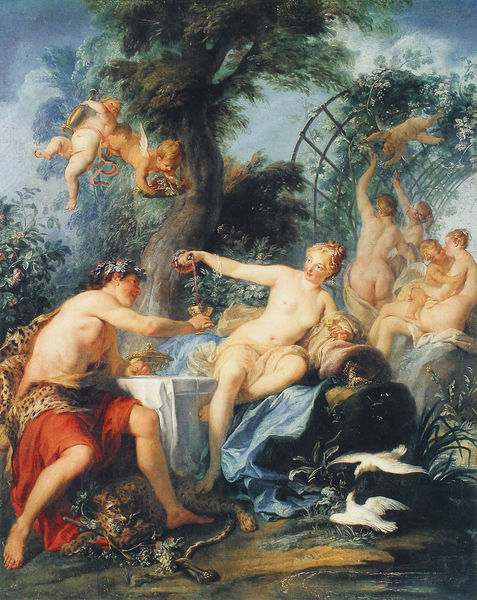
Titel: Venus, Bacchus und Die drei Grazien
Künstler: Noel-Nicolas Coypel
Institution: Genf, Museum für Kunst und Geschichte
Schlagwörter: baum, tisch, gelage, schale, trauben, fell, becher, tauben, leopard